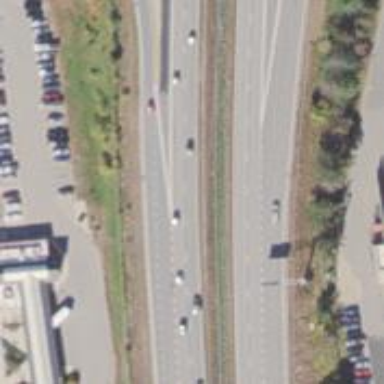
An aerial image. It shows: Motorway junction.